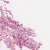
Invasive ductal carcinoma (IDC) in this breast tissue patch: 1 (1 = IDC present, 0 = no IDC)